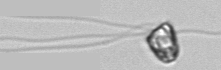
Label: flagellate_morphotype1